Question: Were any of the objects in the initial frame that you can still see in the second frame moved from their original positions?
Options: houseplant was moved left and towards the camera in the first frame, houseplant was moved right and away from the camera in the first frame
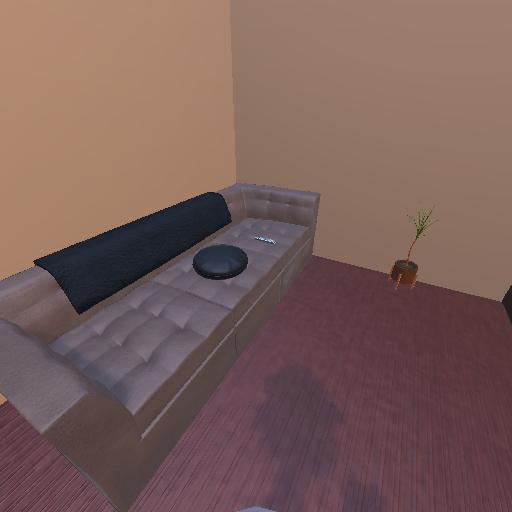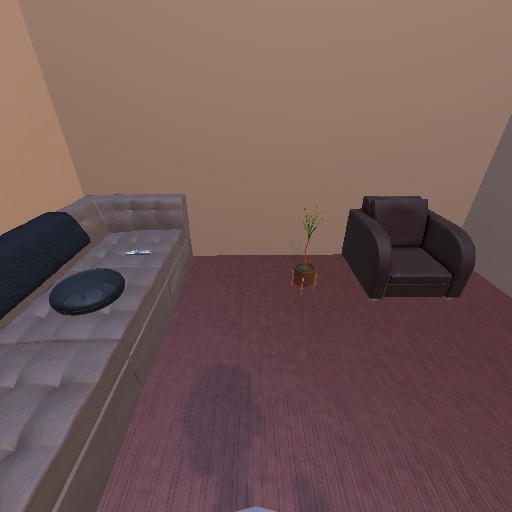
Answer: houseplant was moved left and towards the camera in the first frame